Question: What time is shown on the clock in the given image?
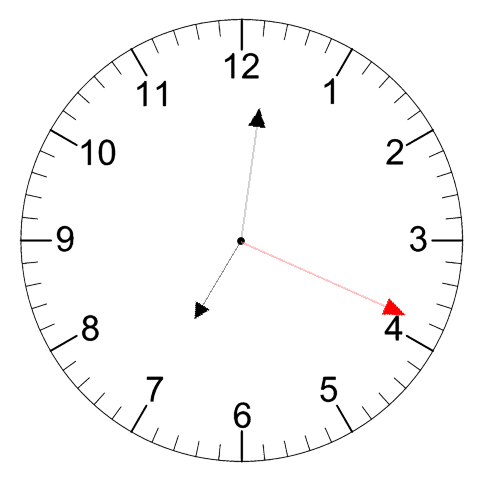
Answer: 07:01:19